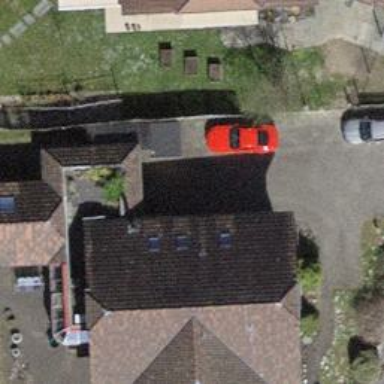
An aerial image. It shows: Simple house.